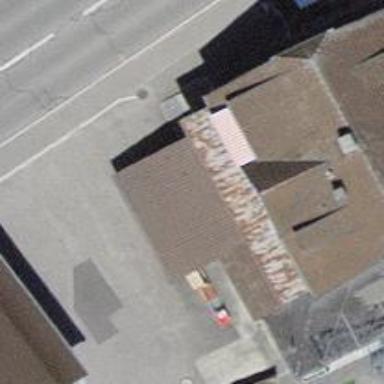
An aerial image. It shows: Bakery.